Interaction volume radius: 5 \u00c5
Interaction volume height: 20 \u00c5
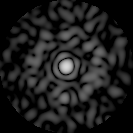
Disorder parameter: 0.7945